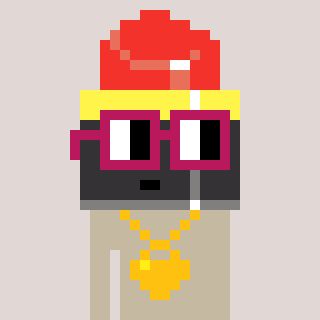
a pixel art character with square dark red glasses, a lipstick-shaped head and a bege-colored body on a warm background